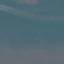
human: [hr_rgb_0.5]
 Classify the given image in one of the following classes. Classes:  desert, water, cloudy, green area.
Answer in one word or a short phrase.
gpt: water